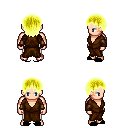
a pixel art fantasy rpg character, male body template, human, light skin, brown robe, white pants, gold plain hairstyle, cloth bracers, black slippers, four views (front, back, left, right), 2x2 character sprite sheet, small pixel art, hard edges, no anti-aliasing